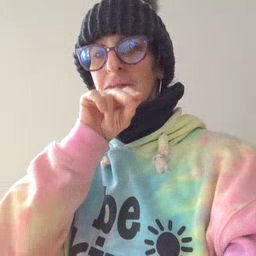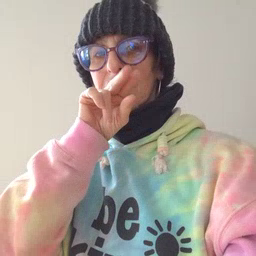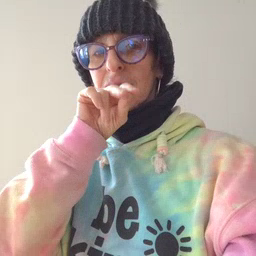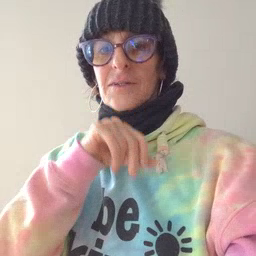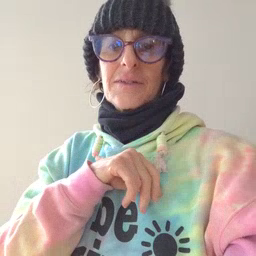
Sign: duck